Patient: sex F, age 34
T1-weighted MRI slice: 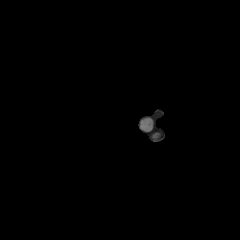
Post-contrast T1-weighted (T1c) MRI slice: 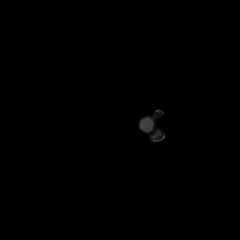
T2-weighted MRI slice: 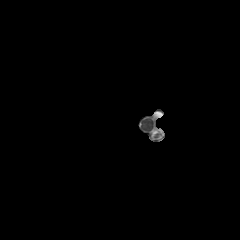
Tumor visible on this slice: no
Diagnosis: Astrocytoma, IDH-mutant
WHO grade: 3